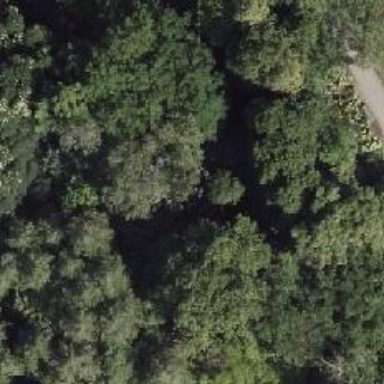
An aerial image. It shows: Park with broadleaved deciduous trees.